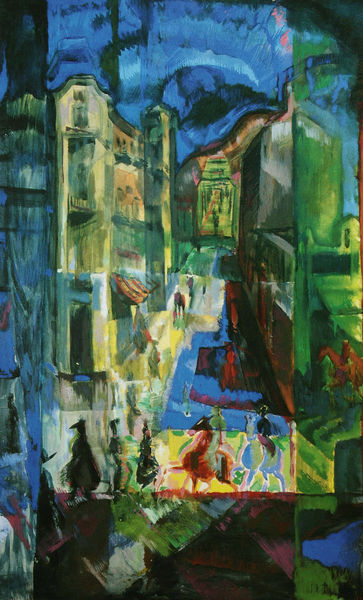
Titel: Straße
Künstler: Georgij Jakulow
Standort: St. Petersburg
Institution: Russisches Museum
Schlagwörter: blau, dunkel, gemälde, himmel, mann, schatten, weiß, frauen, gelb, grob, grün, komposition, kubismus, menschen, stadt, abend, braun, bunt, fenster, frau, licht, männer, nacht, schwarz, strasse, szene, tür, gebäude, haus, rot, mensch, felder, häuser, kalt, brücke, personen, person, rosa, pferd, pferde, reiter, schornstein, turm, maus, balkon, umrisse, fassade, fassaden, geschäft, passanten, perspektive, abstrakt, farben, flächen, formen, violett, weis, geschäfte, laden, läden, silhouette, figuren, duktus, impressionistisch, palme, silhouetten, punkt, pinselstrich, bauhaus, markise, bleu, feininger, stast, fragezeichen, nichts, strassenschlucht, impresionistisch, perfe, gäuser, lionel, lionel feininger, feibinger